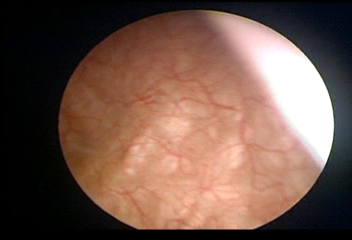
Modality: WLC
Class: Normal mucosa
Bladder cancer association: No